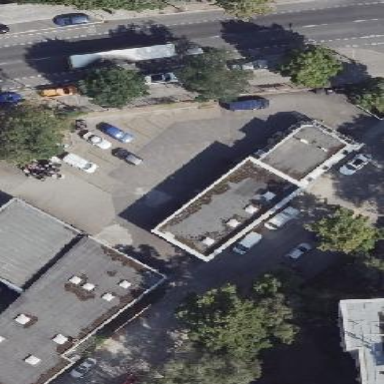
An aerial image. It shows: Commercial building with flat roof.